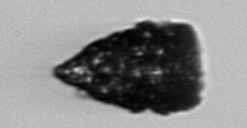
Label: Tintinnopsis